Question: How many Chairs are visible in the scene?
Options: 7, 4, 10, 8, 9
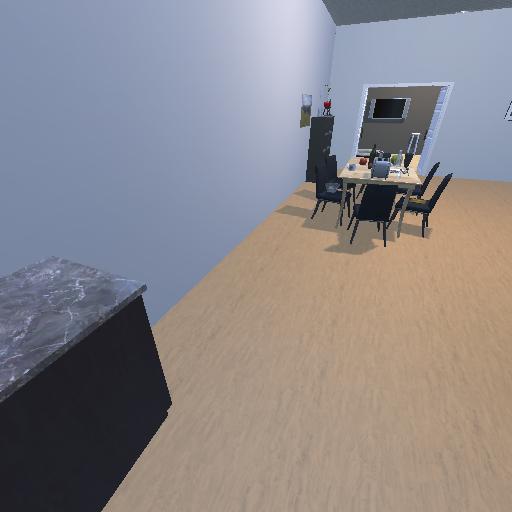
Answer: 7